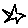
Label: star